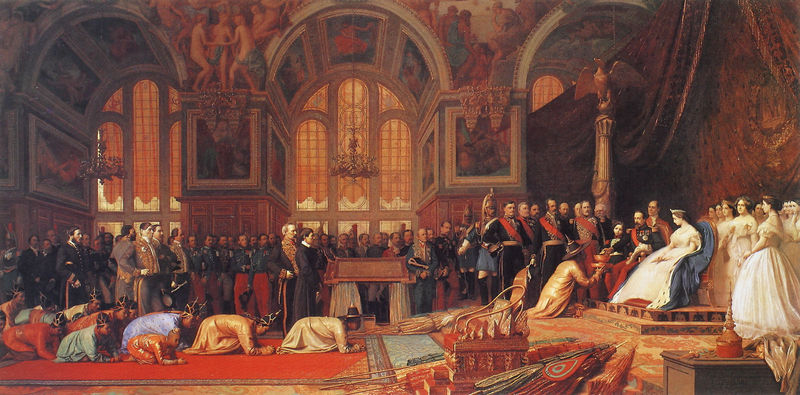
Titel: Der Empfang der siamesischen Botschafter in Fontainebleau
Künstler: Jean-Léon Gérôme
Institution: Versailles, Musée National de Versailles
Schlagwörter: gemälde, vogel, weiß, frauen, menschen, fenster, frau, raum, säule, rot, schloss, teppich, gold, innen, thron, kronleuchter, leuchter, stufen, bögen, uniformen, knien, fresken, königin, prunk, gaben, thronsaal, delegation